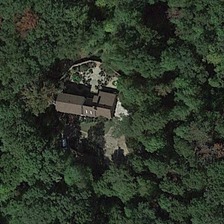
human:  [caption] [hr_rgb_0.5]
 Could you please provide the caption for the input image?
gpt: a building is surrounded by many green trees .

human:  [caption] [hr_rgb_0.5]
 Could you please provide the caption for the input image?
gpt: a building is surrounded by many green trees .

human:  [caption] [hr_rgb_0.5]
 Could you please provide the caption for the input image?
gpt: a building is surrounded by many green trees .

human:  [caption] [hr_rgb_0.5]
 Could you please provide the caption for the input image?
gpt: a building is surrounded by many green trees .

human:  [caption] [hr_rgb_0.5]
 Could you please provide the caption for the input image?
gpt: a building is surrounded by many green trees .